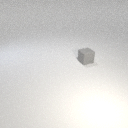
small gray rubber cube